Question: I'm creating a keychain and then I'm adding an item with predefined trusted aplication list to it:
'''
SecKeychainCreate([keychainPath UTF8String], (UInt32)strlen(keychainPass), keychainPass, FALSE, NULL, &someKeychain);
OSStatus someStatus = SecKeychainItemCreateFromContent(kSecGenericPasswordItemClass, &list, len, encryptedPass, someKeychain, accessRef, &someKeychainItem);
'''
When I open the newly created keychain with Keychain Access application, I can see my application on the trusted app list:

The problem is, when I try to read the key from that keychain through one of the trusted applications
'''
SecKeychainUnlock(someKeychain, (UInt32)strlen(keychainPass), keychainPass, TRUE);
UInt32 passwordLen = 0;
void *passData = nil;
const char *cUser_name = [NSUserName() cStringUsingEncoding:NSUTF8StringEncoding];
OSStatus genericPassErr = SecKeychainFindGenericPassword(someKeychain, 0, NULL, strlen(cUser_name), cUser_name, &passwordLen, &passData, NULL);
'''
'genericPassErr' equals '-25293', which means
'Error: 0xFFFF9D33 -25293 The user name or passphrase you entered is not correct.'
Earlier in the code, I run 'SecKeychainSetUserInteractionAllowed(0)', and if I comment this line out, I get prompted by the system for my permission for the application to access the keychain, and if I grant it, everything runs fine. However, the whole point is that I need to be able to do that without prompting the user. And I expect it to work like this since I added the app to the ACL. Do you know what am I doing wrong?
Everything works without prompt as well when I tick the "all programs have access to this item" radio box in the attached screenshot. But I don't want everyone to be able to access it, just the listed apps.
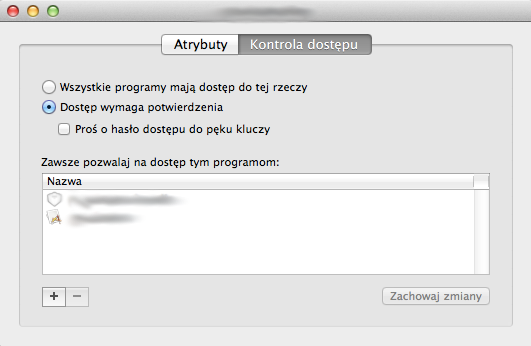
Answer: I was able to make a similar test program work. However, I had to remove and re-add the tool to the always allowed list after each time I had rebuilt it. I did get the same error code when not doing that.
Here's the code:
'''
#import <Foundation/Foundation.h>
#import <Security/Security.h>
int main()
{
@autoreleasepool
{
SecKeychainRef kc;
OSStatus status = SecKeychainSetUserInteractionAllowed(false);
printf("status: %d
", status);
status = SecKeychainOpen("/Users/tsnorri/Library/Keychains/test.keychain", &kc);
printf("status: %d
", status);
{
char const *keychainPass = "test123";
status = SecKeychainUnlock(kc, (UInt32) strlen(keychainPass), keychainPass, true);
CFStringRef err = SecCopyErrorMessageString(status, NULL);
printf("status: %d err: %s
", status, [(id) err UTF8String]);
CFRelease(err);
}
UInt32 passwordLen = 0;
void *passData = NULL;
char const *userName = "tsnorri";
char const *serviceName = "test";
{
SecKeychainItemRef item = NULL;
status = SecKeychainFindGenericPassword(kc, strlen(serviceName), serviceName, strlen(userName), userName, &passwordLen, &passData, &item);
CFStringRef err = SecCopyErrorMessageString(status, NULL);
printf("status: %d err: %s
", status, [(id) err UTF8String]);
CFRelease(err);
}
printf("pass: %s
", passData);
}
return 0;
}
'''